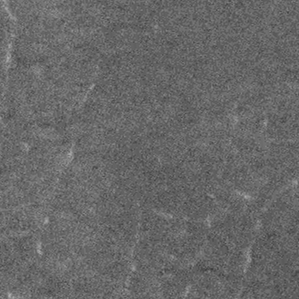
Label: frost